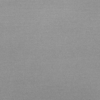
Label: dusty